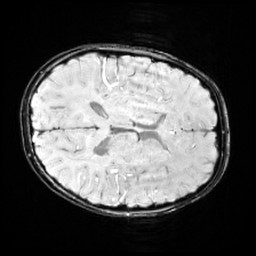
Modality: SWI
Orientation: axial
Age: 10
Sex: female
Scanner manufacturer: siemens
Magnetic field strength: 3 T
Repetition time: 0.027 s
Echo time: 0.02 s